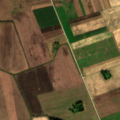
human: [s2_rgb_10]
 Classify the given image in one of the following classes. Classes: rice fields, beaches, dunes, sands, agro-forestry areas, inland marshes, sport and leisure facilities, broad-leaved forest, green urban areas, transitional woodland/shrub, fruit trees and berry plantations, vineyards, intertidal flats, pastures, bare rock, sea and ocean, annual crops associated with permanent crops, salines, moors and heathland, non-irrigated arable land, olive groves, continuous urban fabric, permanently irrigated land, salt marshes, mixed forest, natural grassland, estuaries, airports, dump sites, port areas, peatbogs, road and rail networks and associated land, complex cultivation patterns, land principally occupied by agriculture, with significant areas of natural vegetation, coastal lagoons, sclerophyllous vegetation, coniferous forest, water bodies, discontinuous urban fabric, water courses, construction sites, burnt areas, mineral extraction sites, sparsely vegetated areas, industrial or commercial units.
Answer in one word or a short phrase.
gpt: non-irrigated arable land, broad-leaved forest